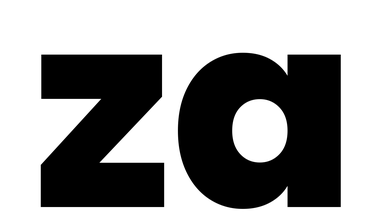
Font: Poppins-ExtraBold